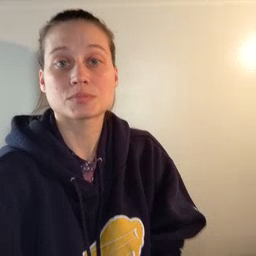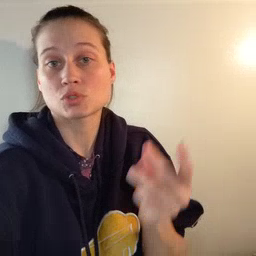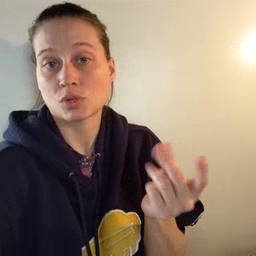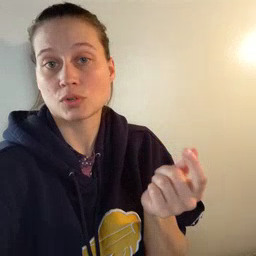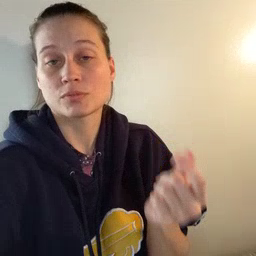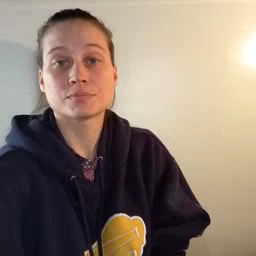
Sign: dog